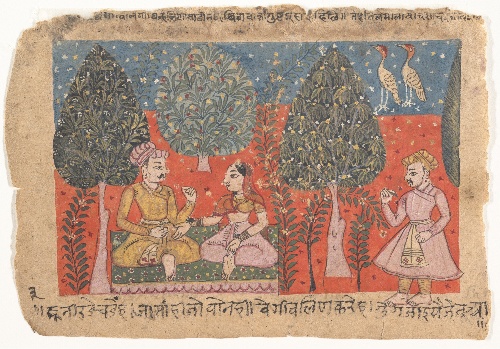
Date: ca. 1650
Object type: Folio
Classification: Paintings
Medium: Ink and opaque watercolor on paper
Culture: India
Dimensions: 5 3/4 x 8 7/16 in. (14.6 x 21.4 cm)
Department: Asian Art
Credit line: Gift of Daniel J. Slott, 1977
Accession year: 1977
Repository: Metropolitan Museum of Art, New York, NY
Tags: Birds|Men|Women|Trees